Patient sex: M
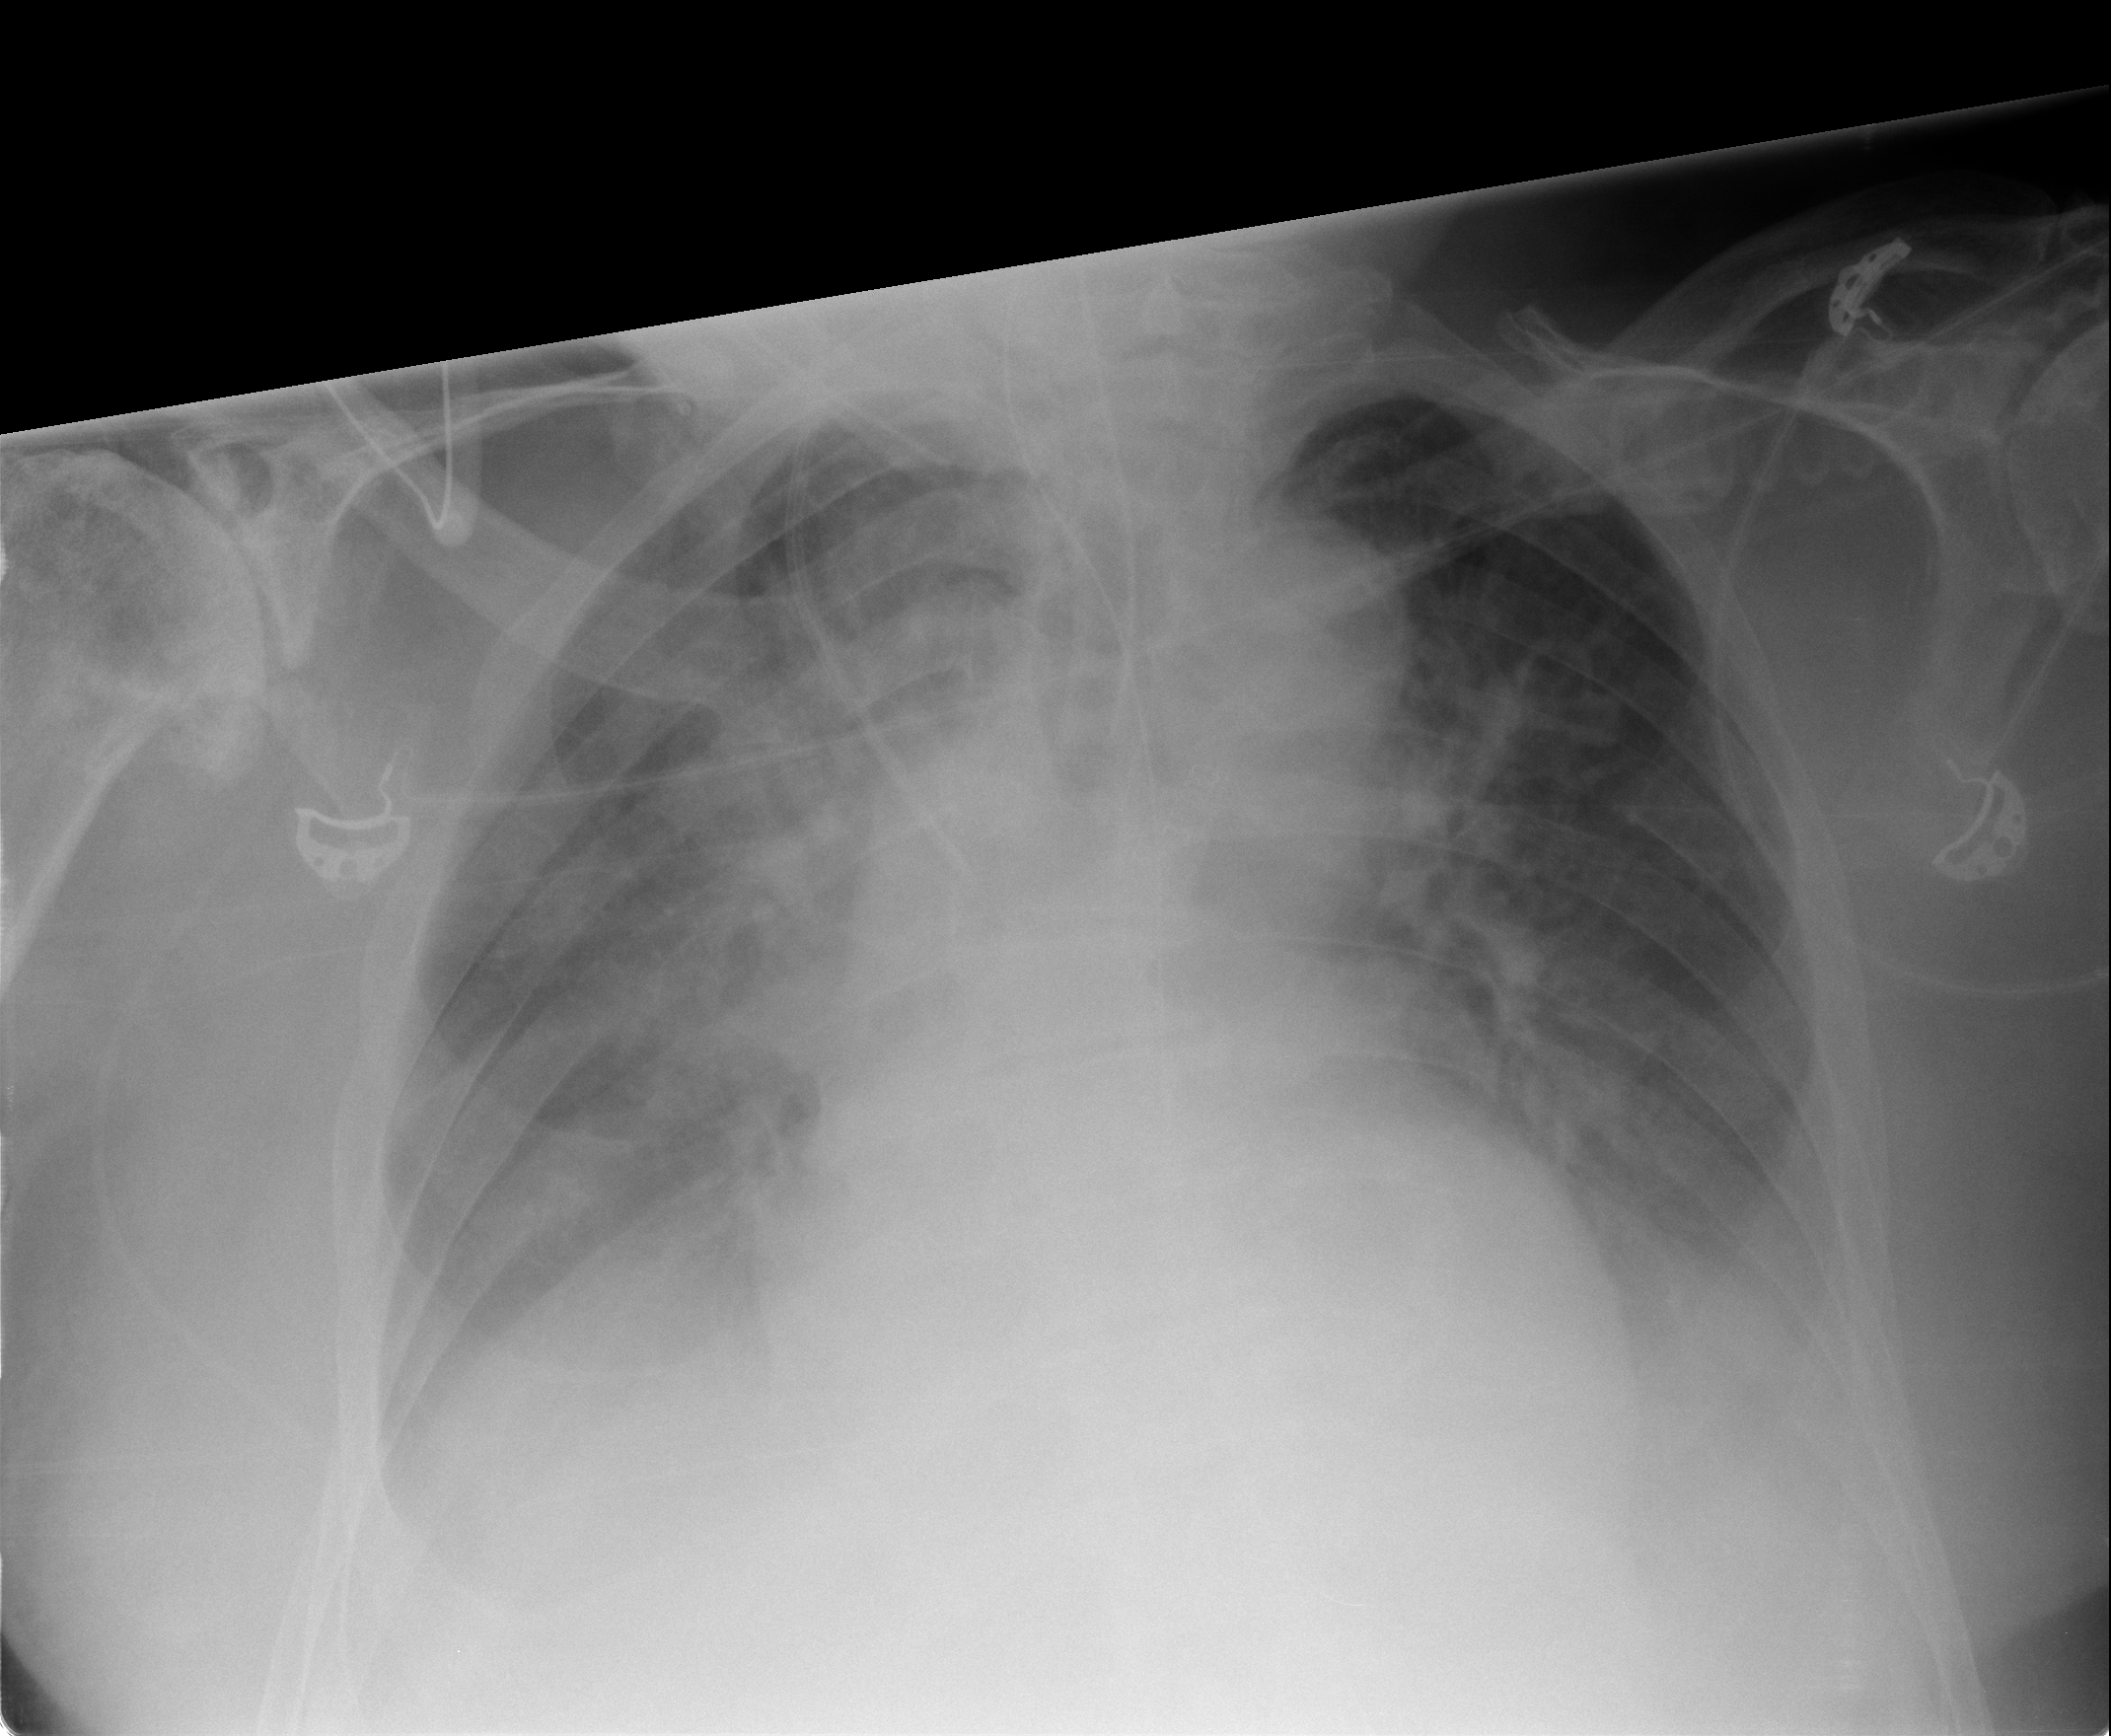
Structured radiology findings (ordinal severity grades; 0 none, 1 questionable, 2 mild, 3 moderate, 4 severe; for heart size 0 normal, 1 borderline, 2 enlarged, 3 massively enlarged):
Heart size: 2
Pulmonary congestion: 2
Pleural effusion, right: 2
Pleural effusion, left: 2
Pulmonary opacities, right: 2
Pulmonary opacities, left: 2
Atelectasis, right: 2
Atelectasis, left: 2